Question: I wrote a jUnit test but i've got an error when i execute it :
'''
java.lang.NoClassDefFoundError: org/springframework/core/annotation/AnnotatedElementUtils
at org.springframework.test.context.MetaAnnotationUtils$AnnotationDescriptor.<init>(MetaAnnotationUtils.java:269)
at org.springframework.test.context.MetaAnnotationUtils$AnnotationDescriptor.<init>(MetaAnnotationUtils.java:257)
at org.springframework.test.context.MetaAnnotationUtils$UntypedAnnotationDescriptor.<init>(MetaAnnotationUtils.java:326)
at org.springframework.test.context.MetaAnnotationUtils.findAnnotationDescriptorForTypes(MetaAnnotationUtils.java:171)
at org.springframework.test.context.ContextLoaderUtils.buildMergedContextConfiguration(ContextLoaderUtils.java:621)
at org.springframework.test.context.DefaultTestContext.<init>(DefaultTestContext.java:93)
at org.springframework.test.context.TestContextManager.<init>(TestContextManager.java:119)
at org.springframework.test.context.junit4.SpringJUnit4ClassRunner.createTestContextManager(SpringJUnit4ClassRunner.java:120)
at org.springframework.test.context.junit4.SpringJUnit4ClassRunner.<init>(SpringJUnit4ClassRunner.java:109)
at sun.reflect.NativeConstructorAccessorImpl.newInstance0(Native Method)
at sun.reflect.NativeConstructorAccessorImpl.newInstance(NativeConstructorAccessorImpl.java:57)
at sun.reflect.DelegatingConstructorAccessorImpl.newInstance(DelegatingConstructorAccessorImpl.java:45)
at java.lang.reflect.Constructor.newInstance(Constructor.java:526)
at org.junit.internal.builders.AnnotatedBuilder.buildRunner(AnnotatedBuilder.java:31)
at org.junit.internal.builders.AnnotatedBuilder.runnerForClass(AnnotatedBuilder.java:24)
at org.junit.runners.model.RunnerBuilder.safeRunnerForClass(RunnerBuilder.java:57)
at org.junit.internal.builders.AllDefaultPossibilitiesBuilder.runnerForClass(AllDefaultPossibilitiesBuilder.java:29)
at org.junit.runners.model.RunnerBuilder.safeRunnerForClass(RunnerBuilder.java:57)
at org.junit.internal.requests.ClassRequest.getRunner(ClassRequest.java:24)
at org.eclipse.jdt.internal.junit4.runner.JUnit4TestReference.<init>(JUnit4TestReference.java:33)
at org.eclipse.jdt.internal.junit4.runner.JUnit4TestClassReference.<init>(JUnit4TestClassReference.java:25)
at org.eclipse.jdt.internal.junit4.runner.JUnit4TestLoader.createTest(JUnit4TestLoader.java:48)
at org.eclipse.jdt.internal.junit4.runner.JUnit4TestLoader.loadTests(JUnit4TestLoader.java:38)
at org.eclipse.jdt.internal.junit.runner.RemoteTestRunner.runTests(RemoteTestRunner.java:452)
at org.eclipse.jdt.internal.junit.runner.RemoteTestRunner.runTests(RemoteTestRunner.java:683)
at org.eclipse.jdt.internal.junit.runner.RemoteTestRunner.run(RemoteTestRunner.java:390)
at org.eclipse.jdt.internal.junit.runner.RemoteTestRunner.main(RemoteTestRunner.java:197)
Caused by: java.lang.ClassNotFoundException: org.springframework.core.annotation.AnnotatedElementUtils
at java.net.URLClassLoader$1.run(URLClassLoader.java:366)
at java.net.URLClassLoader$1.run(URLClassLoader.java:355)
at java.security.AccessController.doPrivileged(Native Method)
at java.net.URLClassLoader.findClass(URLClassLoader.java:354)
at java.lang.ClassLoader.loadClass(ClassLoader.java:424)
at sun.misc.Launcher$AppClassLoader.loadClass(Launcher.java:308)
at java.lang.ClassLoader.loadClass(ClassLoader.java:357)
... 27 more
'''
My configured my app like that :

My test:
'''
@RunWith(SpringJUnit4ClassRunner.class)
@ContextConfiguration("TestDao-context.xml")
public class TestDao {
@Autowired
private Dao test;
@Test
public void test() {
Dao test = new DaoImpl();
try {
test.connect();
assertTrue(true);
} catch (UnknownHostException e) {
e.printStackTrace();
assertTrue(false);
}
}
}
'''
my context config :
'''
<?xml version="1.0" encoding="UTF-8"?>
<beans xmlns="http://www.springframework.org/schema/beans" xmlns:xsi="http://www.w3.org/2001/XMLSchema-instance"
xmlns:context="http://www.springframework.org/schema/context"
xsi:schemaLocation="http://www.springframework.org/schema/beans http://www.springframework.org/schema/beans/spring-beans.xsd
http://www.springframework.org/schema/context http://www.springframework.org/schema/context/spring-context.xsd">
<!-- Uncomment and add your base-package here:
<context:component-scan
base-package="org.springframework.samples.service"/> -->
<!-- DAO -->
<!-- MongoFactoryBean instance -->
<bean id="mongoFactoryBean" class="org.springframework.data.mongodb.core.MongoFactoryBean">
<property name="host" value="127.0.0.1" />
<property name="port" value="27017"/>
</bean>
<bean id="mongoDbFactory"
class="org.springframework.data.mongodb.core.SimpleMongoDbFactory">
<constructor-arg name="mongo" ref="mongoFactoryBean" />
<constructor-arg name="databaseName" value="agence_voyage" />
</bean>
<bean id="dao" class="dao.daoImpl.DaoImpl">
<property name="mongoFactory" ref="mongoDbFactory" />
</bean>
<!-- Services -->
<bean id="service"
class="service.serviceImpl.ServiceImpl">
<property name="dao" ref="dao"/>
</bean>
<!-- Tests -->
<bean id="testDao" class="testdao.TestDao">
<property name="test" ref="dao"/>
</bean>
</beans>
'''
my web.xml config :
'''
<?xml version="1.0" encoding="ISO-8859-1"?>
<web-app xmlns:xsi="http://www.w3.org/2001/XMLSchema-instance"
xmlns="http://java.sun.com/xml/ns/javaee"
xsi:schemaLocation="http://java.sun.com/xml/ns/javaee
http://java.sun.com/xml/ns/javaee/web-app_2_5.xsd"
id="WebApp_ID" version="2.5">
<display-name>AgenceVoyage</display-name>
<!--
- Location of the XML file that defines the root application context.
- Applied by ContextLoaderListener.
-->
<context-param>
<param-name>contextConfigLocation</param-name>
<param-value>classpath:spring/application-config.xml</param-value>
</context-param>
<listener>
<listener-class>org.springframework.web.context.ContextLoaderListener</listener-class>
</listener>
<!--
- Servlet that dispatches request to registered handlers (Controller implementations).
-->
<servlet>
<servlet-name>dispatcherServlet</servlet-name>
<servlet-class>org.springframework.web.servlet.DispatcherServlet</servlet-class>
<init-param>
<param-name>contextConfigLocation</param-name>
<param-value>/WEB-INF/mvc-config.xml</param-value>
</init-param>
<load-on-startup>1</load-on-startup>
</servlet>
<servlet-mapping>
<servlet-name>dispatcherServlet</servlet-name>
<url-pattern>/</url-pattern>
</servlet-mapping>
</web-app>
'''
The configuration seems to be good according to the different tutorials on web, but i don't know where the error comes from.
I think the TestDao-context.xml is not well implemented by my test class, because when I move the context file to another project, the error doesn't change at all.
In addition, I tested a lot of different way to configure my @ContextConfiguration and it did't change anything.
Do you see something wrong ?
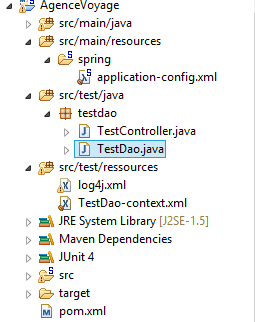
Answer: Actual problem is inconsistency between spring-test and other spring-* jar versions (probably 3.x.x and 4.x.x are incompatible w/ each other.) Anyone could not encounter this issue can use same spring versions for all spring dependencies.